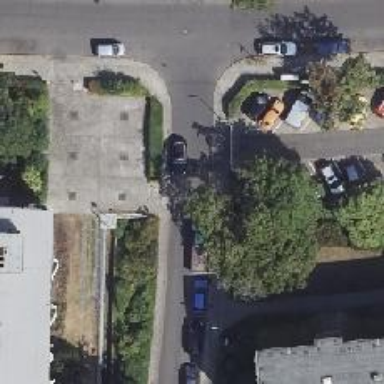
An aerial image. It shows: Residential road with asphalt surface and sidewalks on both sides. There is parking lane on the right.